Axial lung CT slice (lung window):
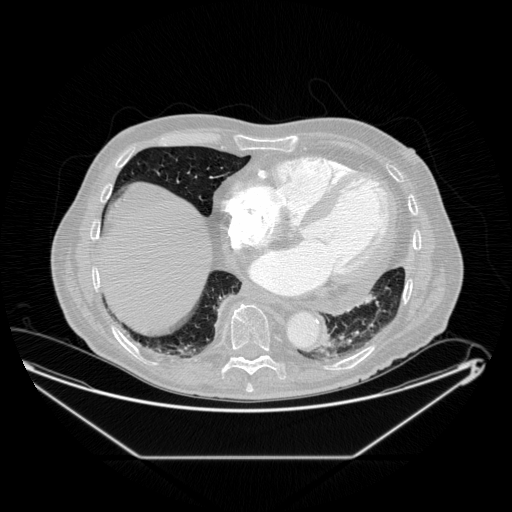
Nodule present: no